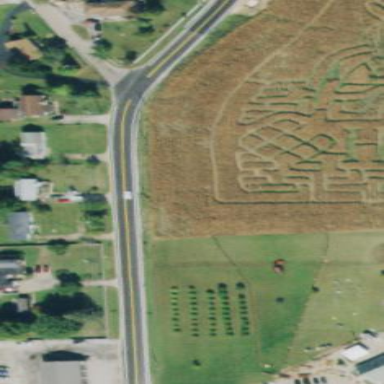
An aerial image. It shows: Corn maze located on farmland. The maze is popular attraction for tourists.